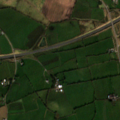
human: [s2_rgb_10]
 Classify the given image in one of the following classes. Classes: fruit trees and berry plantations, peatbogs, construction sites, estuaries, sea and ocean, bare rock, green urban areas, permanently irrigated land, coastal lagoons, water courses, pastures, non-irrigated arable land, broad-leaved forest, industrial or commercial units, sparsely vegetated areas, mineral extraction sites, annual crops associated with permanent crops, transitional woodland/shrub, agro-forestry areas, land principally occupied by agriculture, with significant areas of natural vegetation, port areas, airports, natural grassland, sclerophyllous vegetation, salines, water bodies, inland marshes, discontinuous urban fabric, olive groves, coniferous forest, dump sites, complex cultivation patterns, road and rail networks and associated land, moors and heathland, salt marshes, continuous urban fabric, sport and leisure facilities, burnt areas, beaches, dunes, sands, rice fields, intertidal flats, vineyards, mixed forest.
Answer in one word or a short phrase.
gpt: pastures, complex cultivation patterns